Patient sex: M
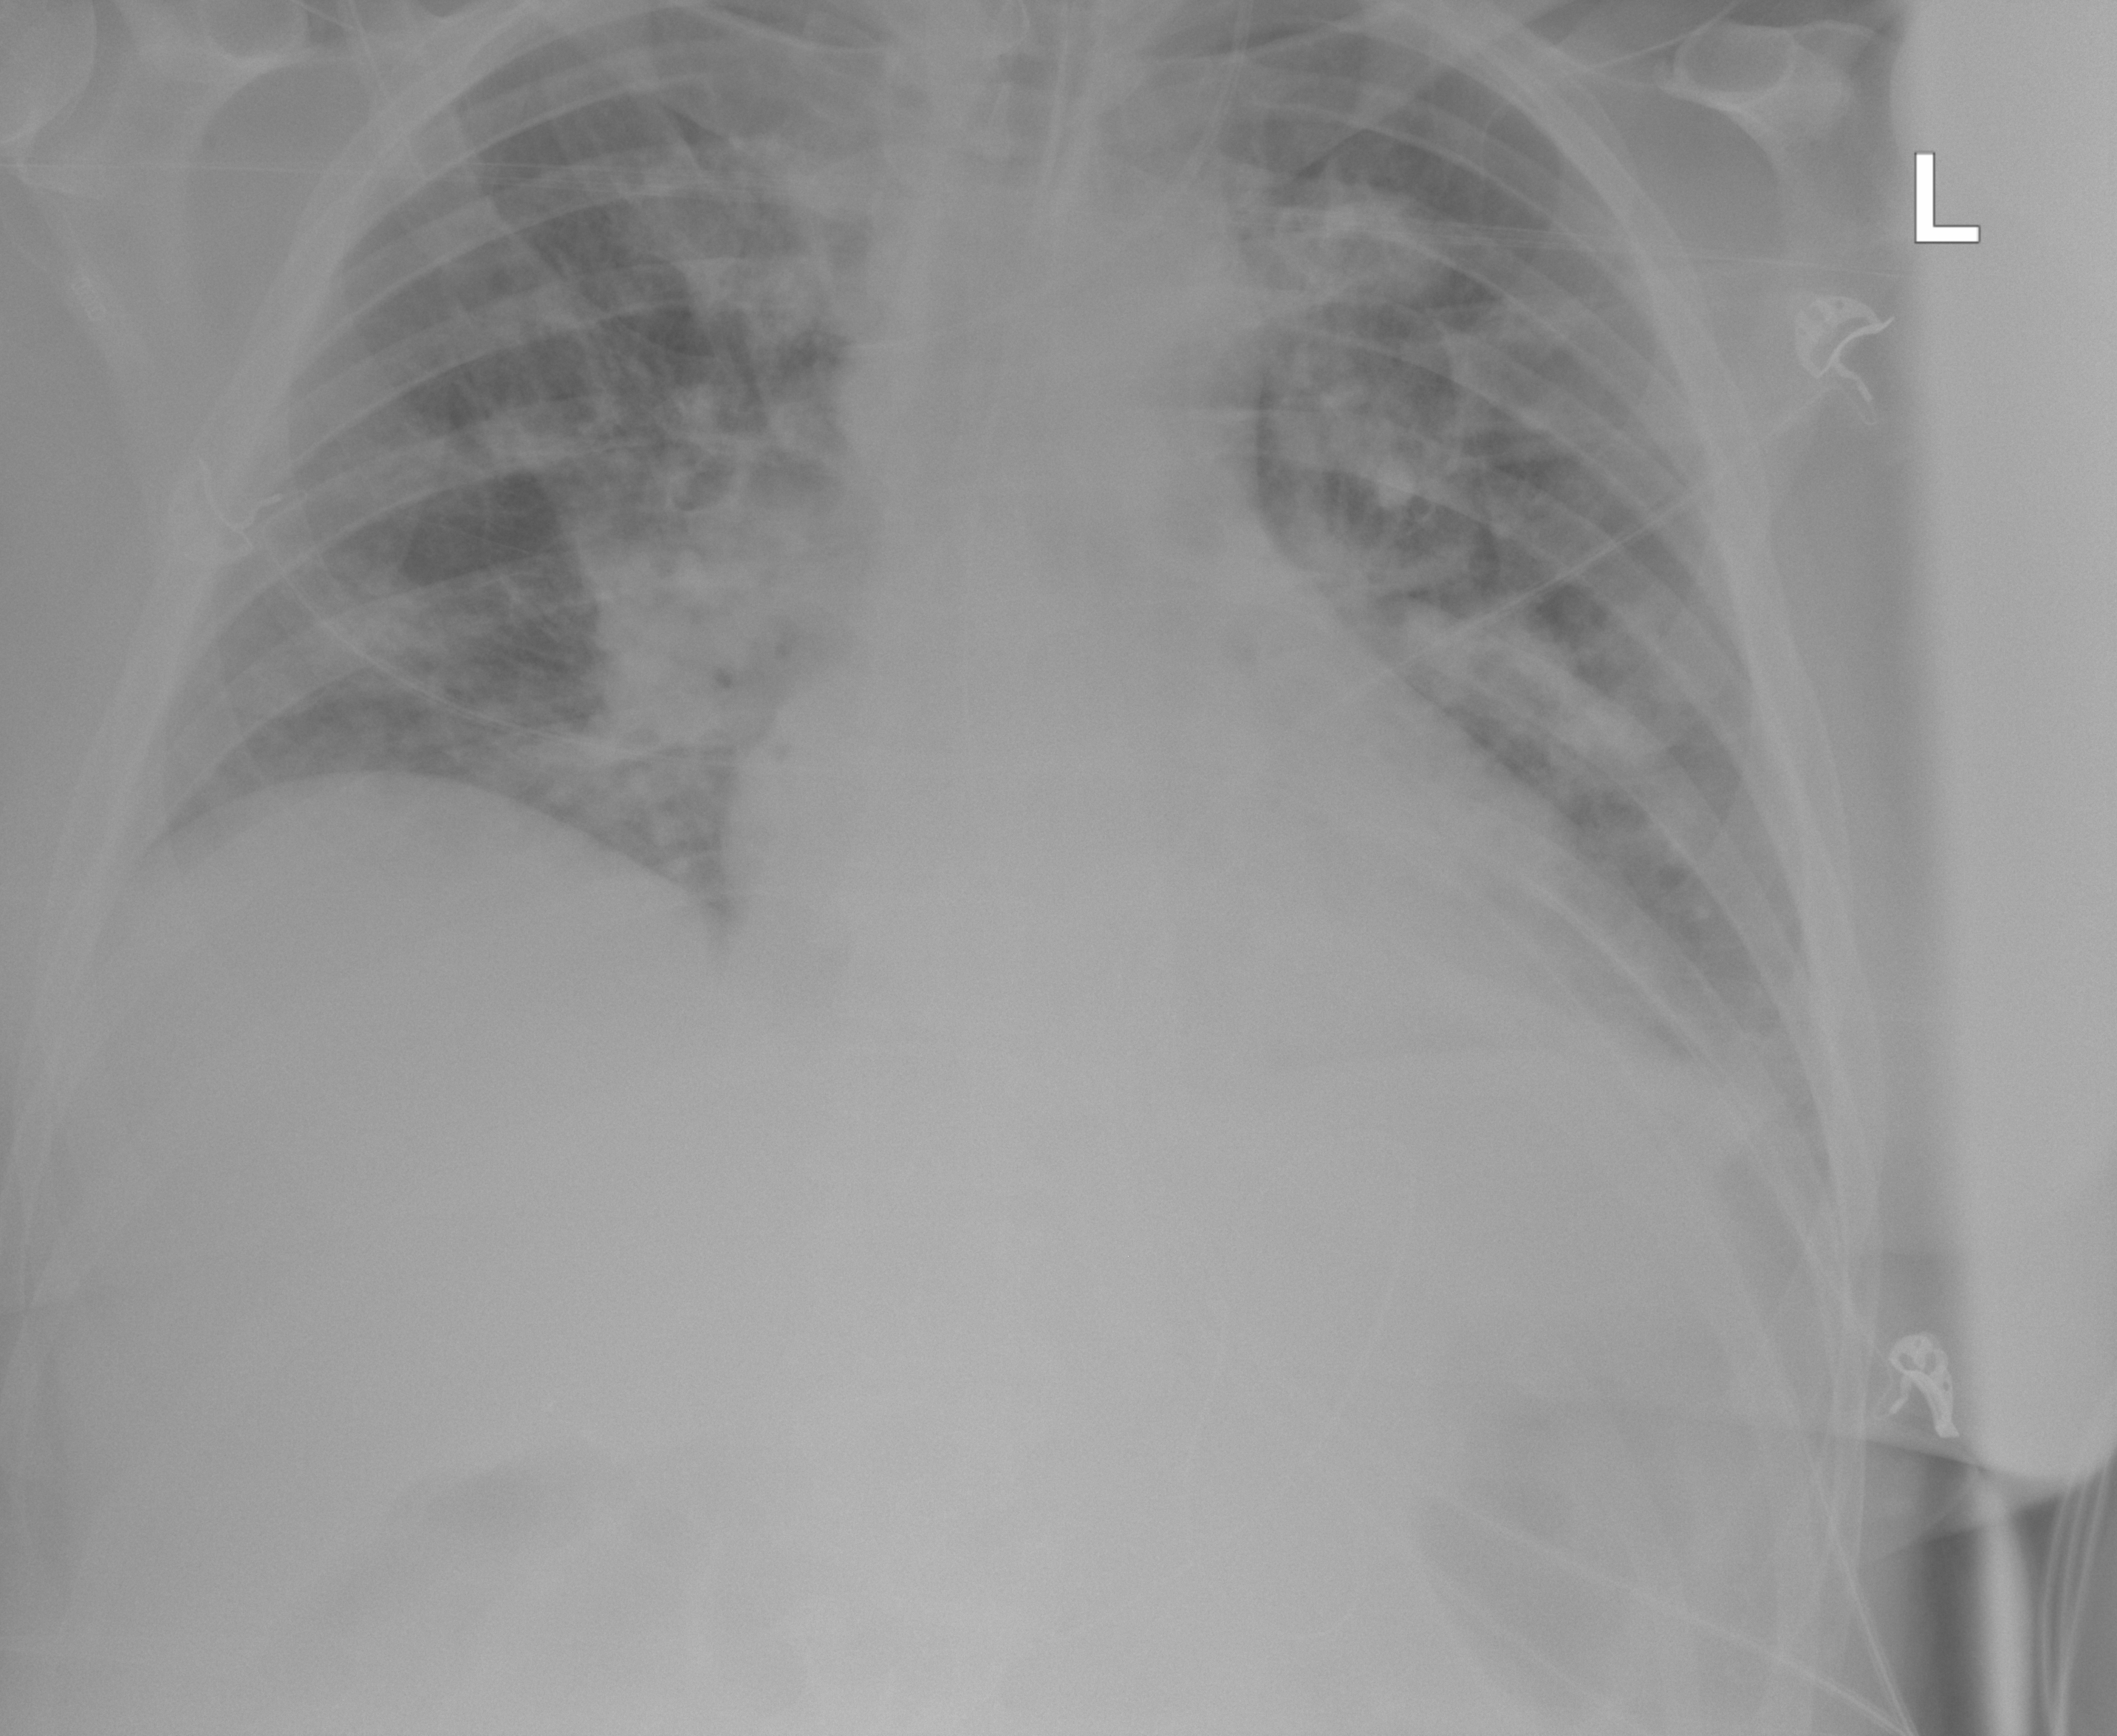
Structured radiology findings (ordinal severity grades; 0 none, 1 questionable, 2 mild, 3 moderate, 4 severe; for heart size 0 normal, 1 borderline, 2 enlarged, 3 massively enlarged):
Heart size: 2
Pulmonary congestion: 2
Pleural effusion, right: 0
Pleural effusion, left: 2
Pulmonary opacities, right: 2
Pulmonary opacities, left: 3
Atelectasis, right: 2
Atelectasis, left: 2